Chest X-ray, PA view. Patient: 39 years old, sex M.
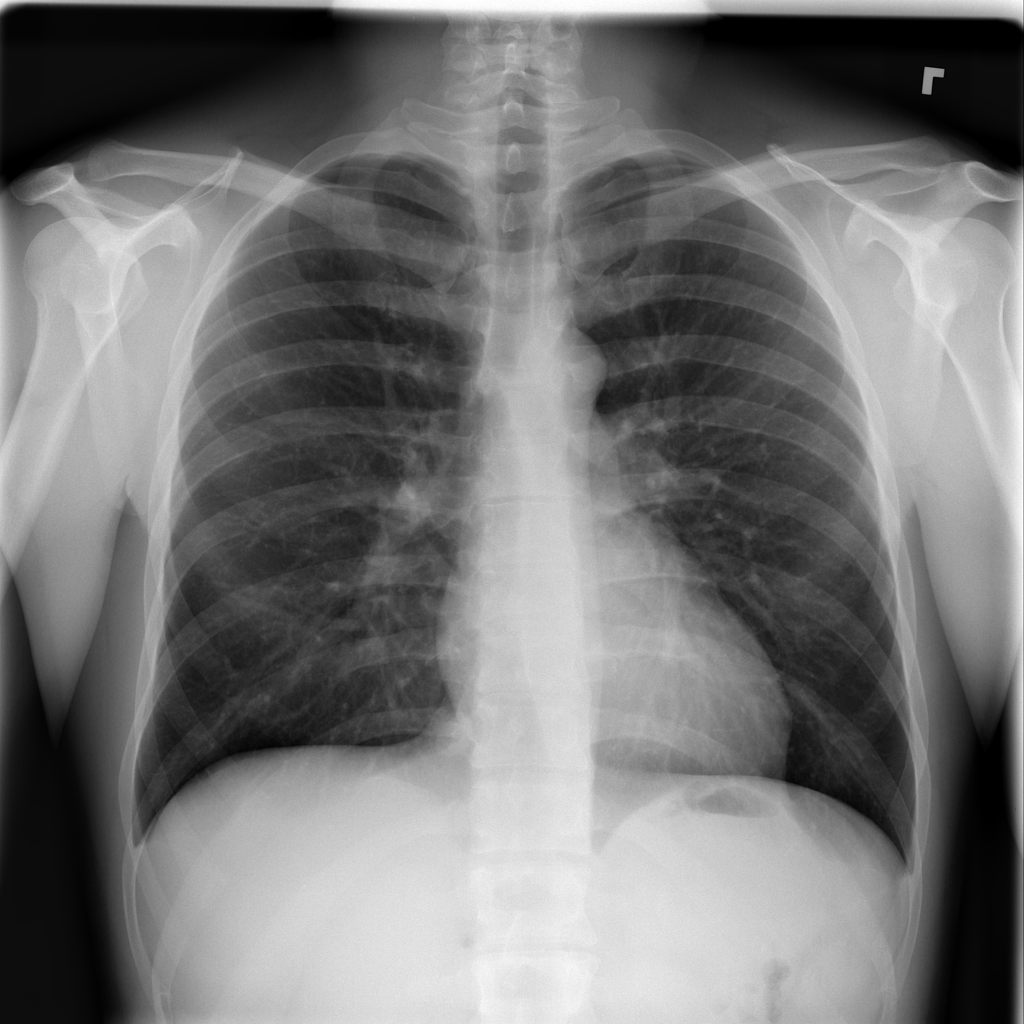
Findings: No Finding